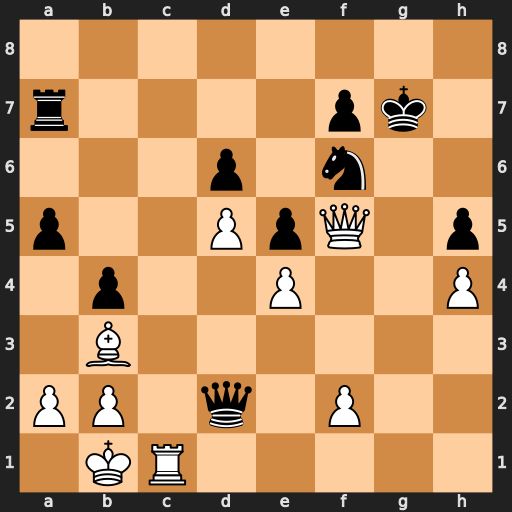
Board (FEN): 8/r4pk1/3p1n2/p2PpQ1p/1p2P2P/1B6/PP1q1P2/1KR5
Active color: w
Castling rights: -
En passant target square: -
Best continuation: Rg1+ Ng4 Qxh5